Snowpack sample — Buffalo Mountain, Silverthorne, Colorado, USA (1/25/25, 10:11 AM MST)
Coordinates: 39.6222, -106.1139
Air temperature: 22 °F
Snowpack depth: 110 cm
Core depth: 10 cm
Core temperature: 46.4 °F
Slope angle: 12°, slope face: 102°
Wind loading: high
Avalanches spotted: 0
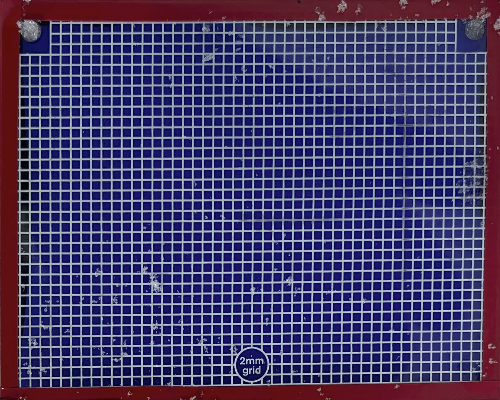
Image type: profile
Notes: No avalanches nearby, collected on the outskirts of a fire break 15 meters from the treeline, on way to Buffalo and Red Mountain